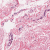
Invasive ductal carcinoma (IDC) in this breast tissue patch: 0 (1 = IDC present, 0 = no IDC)